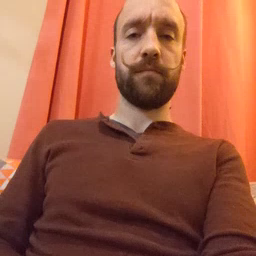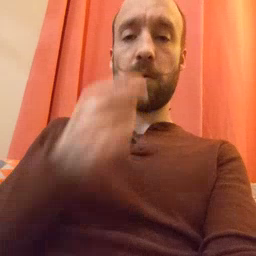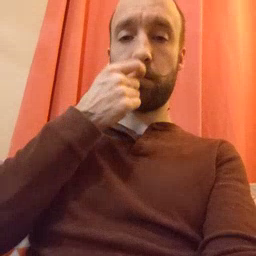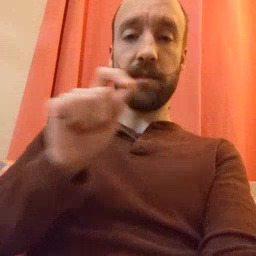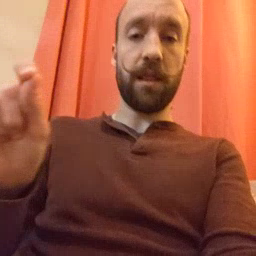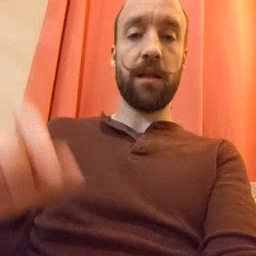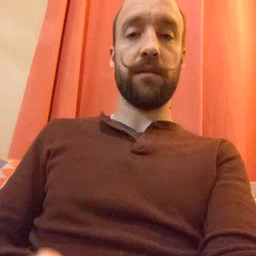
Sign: pencil